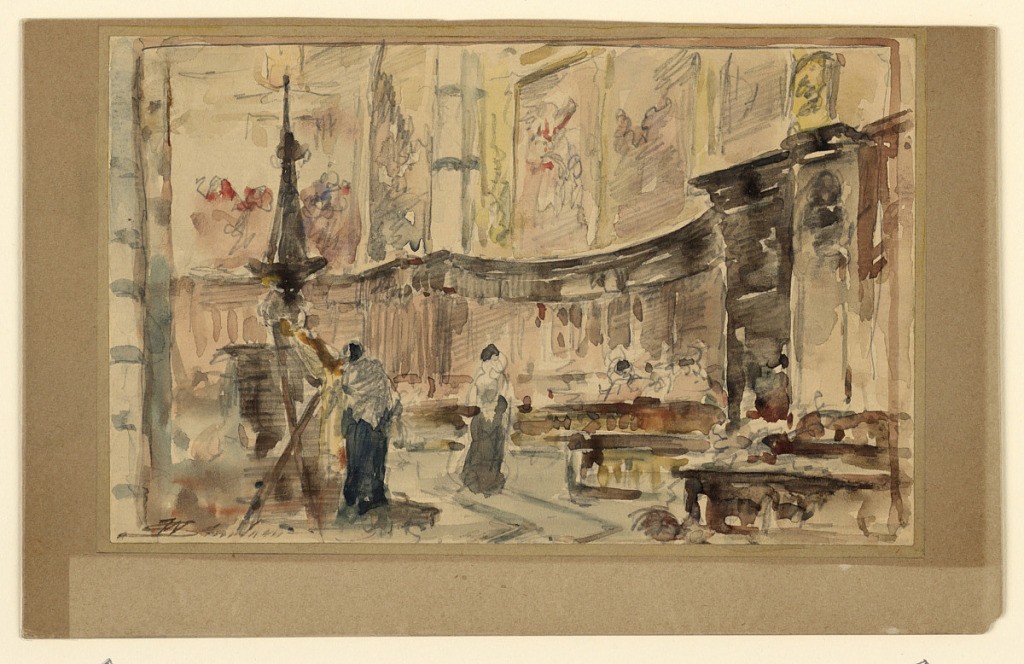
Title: Lower Part of the Choir, Siena Cathedral
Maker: Walter Shirlaw, American, b. Scotland, 1838–1909
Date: ca. 1872
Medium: Graphite and watercolor on paper
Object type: Drawing
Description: The lower part of the choir of the Siena Cathedral. A few priests are shown.